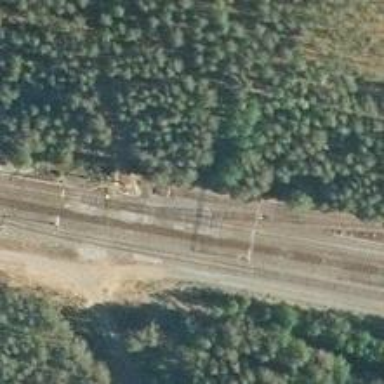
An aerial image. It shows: Unused railway yard.